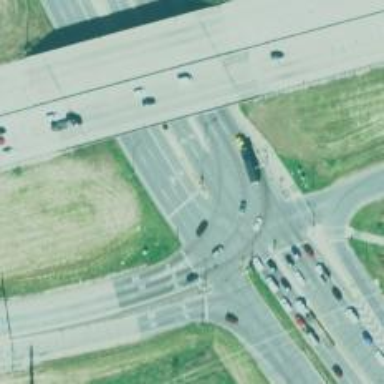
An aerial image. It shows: Trunk link highway.